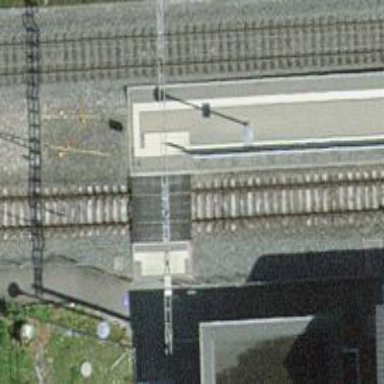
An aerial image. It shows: Uncontrolled railway crossing.